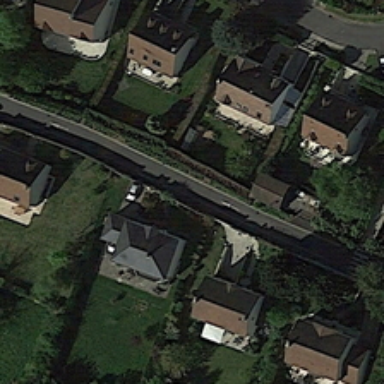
Some green trees and buildings are in a medium residential area .